Question: First contact?
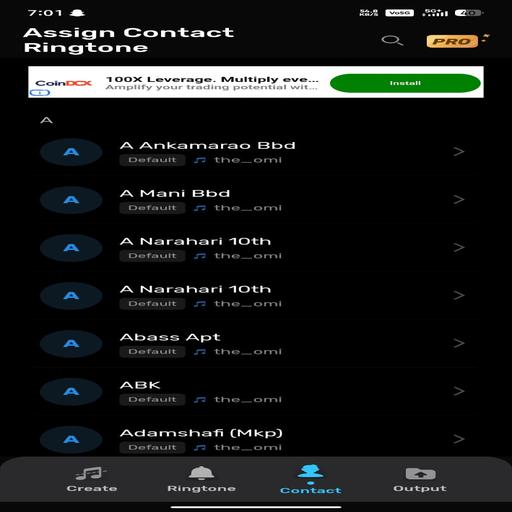
Answer: Ankamarao Bbd